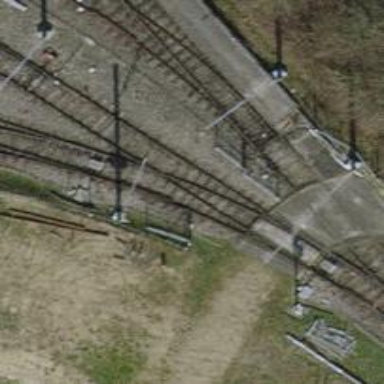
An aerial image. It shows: Light rail service yard with electrified contact lines. The yard has one track.